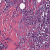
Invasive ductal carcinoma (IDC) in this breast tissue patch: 1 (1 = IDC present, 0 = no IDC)